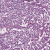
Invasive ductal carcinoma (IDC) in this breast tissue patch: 1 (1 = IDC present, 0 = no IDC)